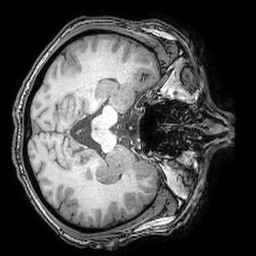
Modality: T1w
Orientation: axial
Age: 47
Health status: ill
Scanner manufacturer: philips
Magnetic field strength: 3 T
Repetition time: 0.007 s
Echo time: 0.0035 s